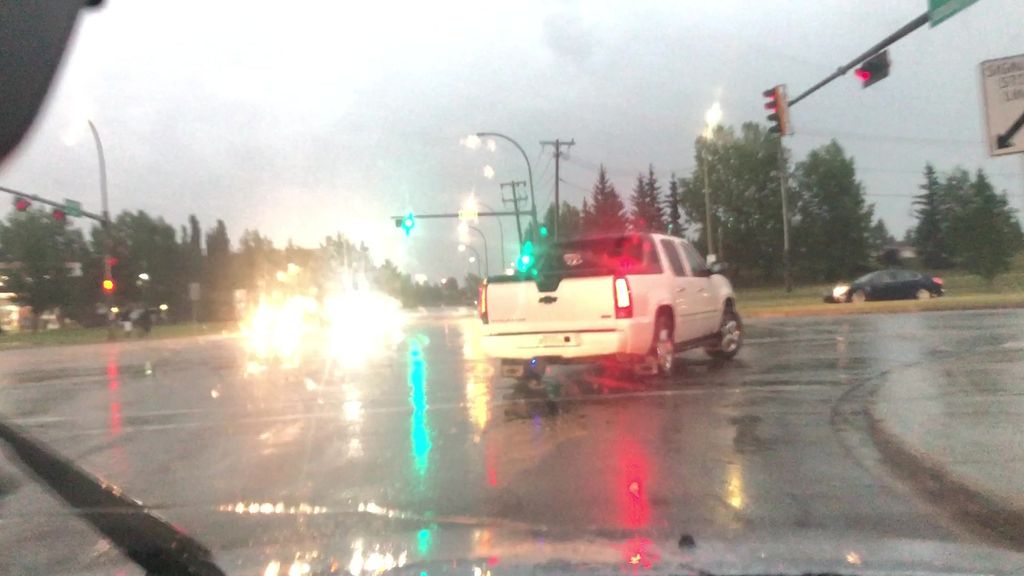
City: edmonton